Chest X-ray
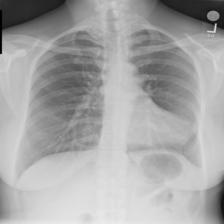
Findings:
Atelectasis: negative
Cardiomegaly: negative
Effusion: negative
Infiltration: negative
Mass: negative
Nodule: negative
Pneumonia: negative
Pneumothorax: negative
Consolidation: negative
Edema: negative
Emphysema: negative
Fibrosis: negative
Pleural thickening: negative
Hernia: negative